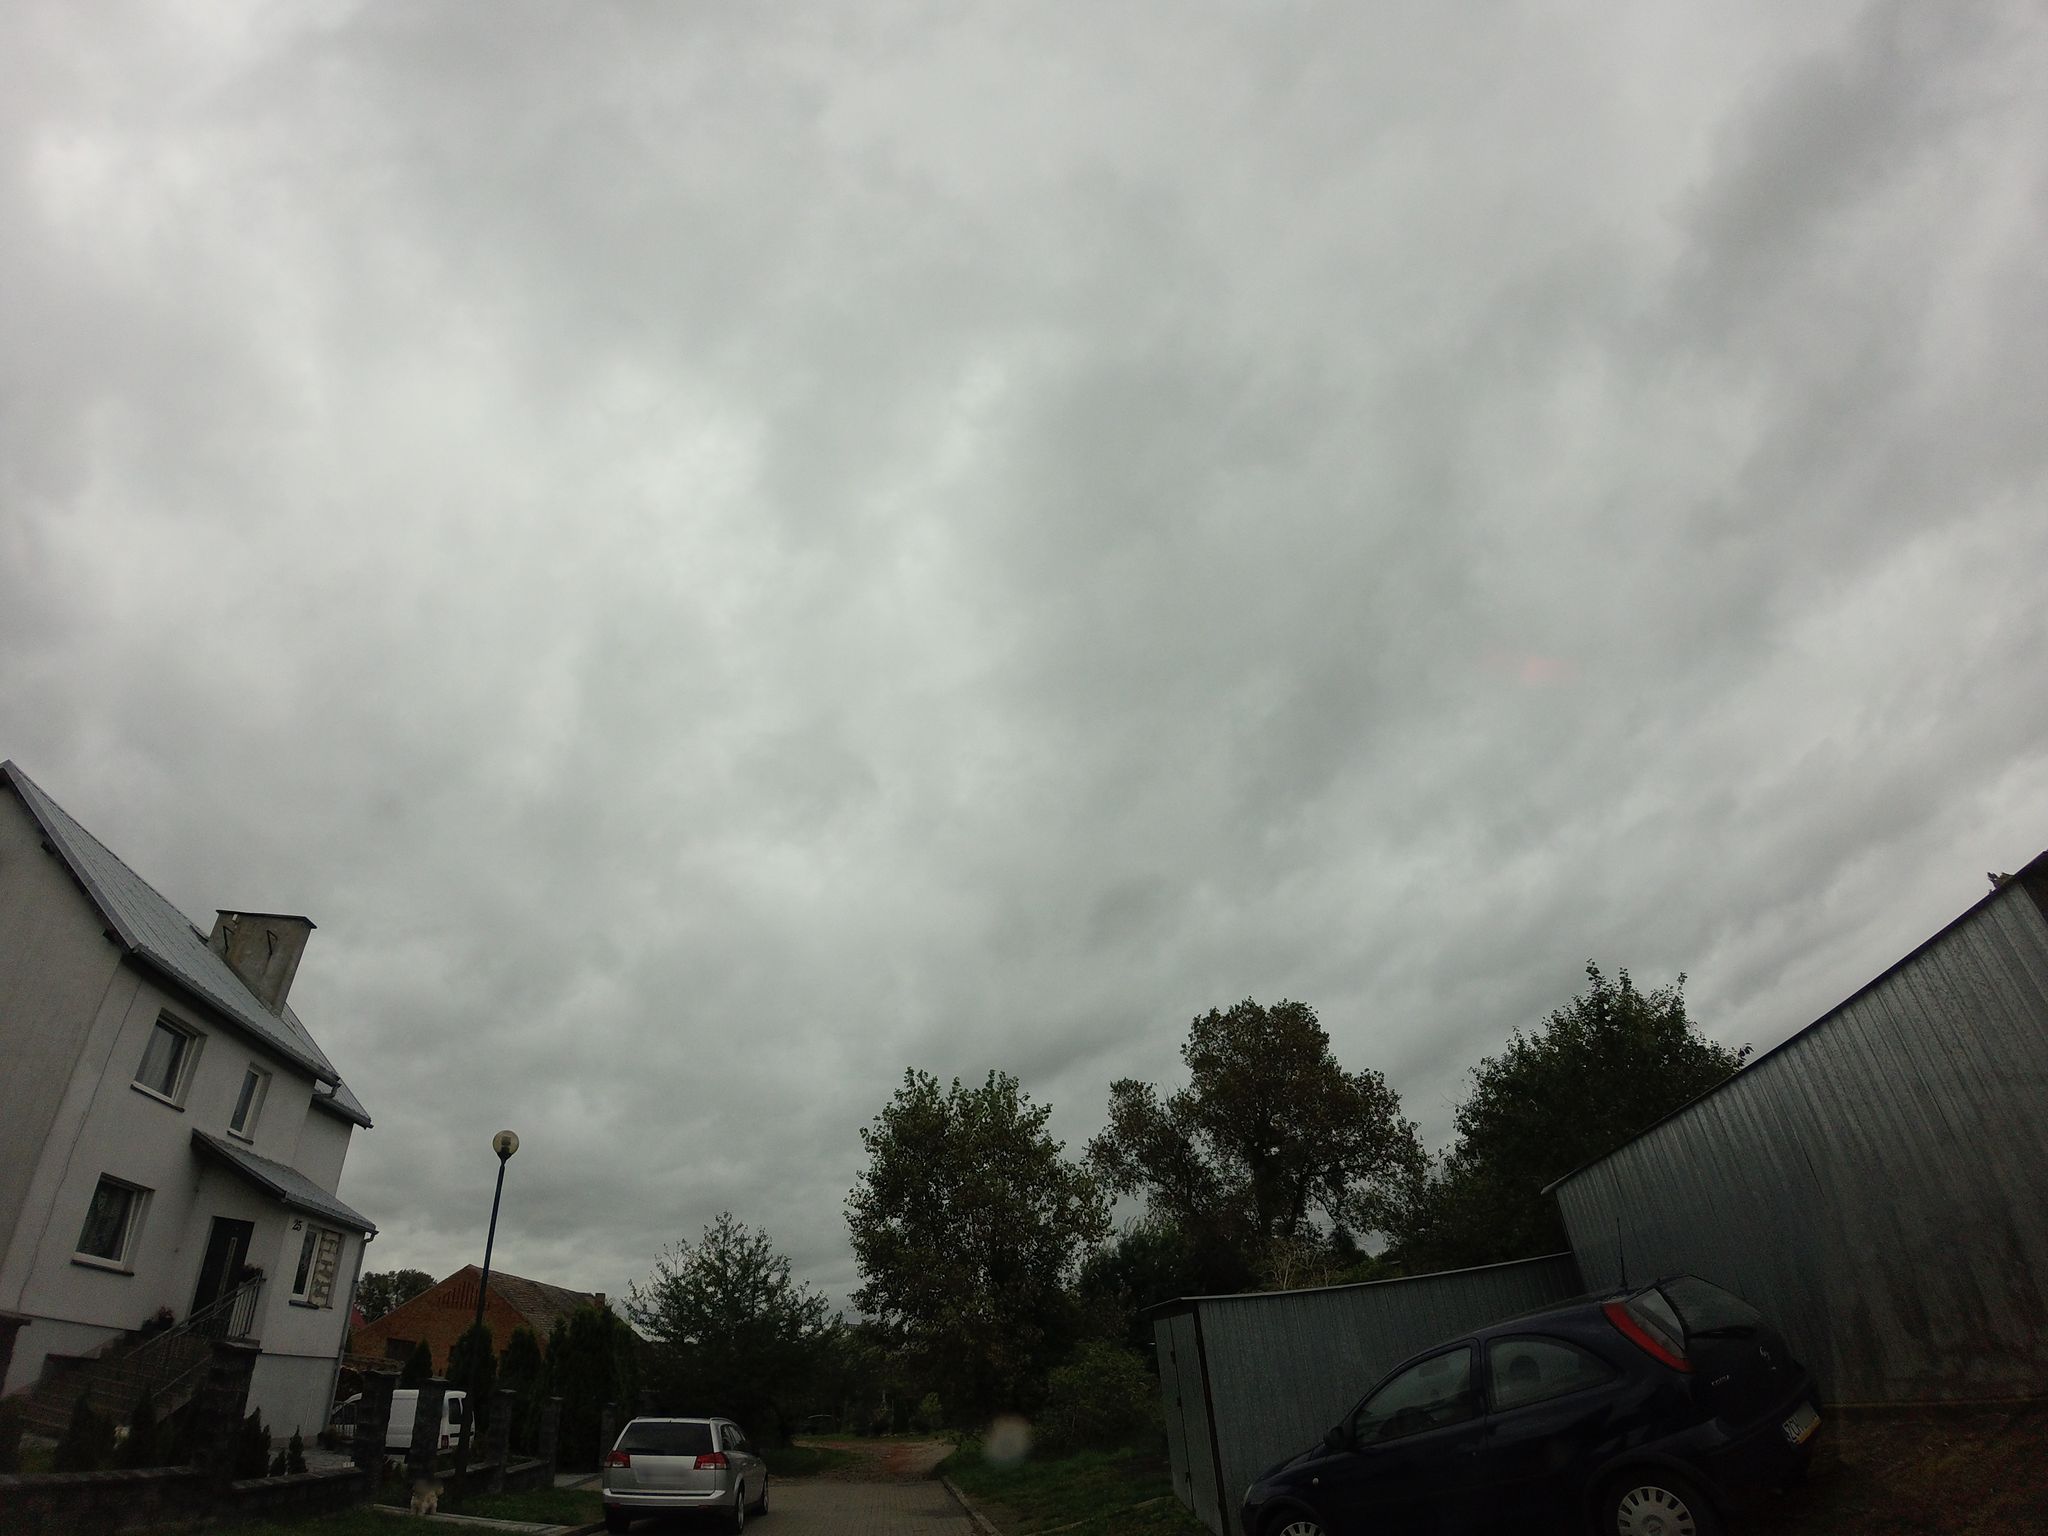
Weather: cloudy
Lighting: day
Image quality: good
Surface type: driving surface
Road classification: service, residential
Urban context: semi-dense urban cluster
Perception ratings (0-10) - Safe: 2.82, Lively: 1.18, Beautiful: 7.41, Boring: 6.36, Depressing: 6.87, Wealthy: 1.48